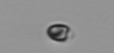
Label: Pyramimonas